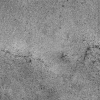
Atmospheric dust classification: not_dusty